Question: In Python (Linux), how can i load the Google chrome or Chromium browser inside a gtk.Window()?
Where i am using now as webkit but instead of the webkit i need to use Google Chrome/Chromium because of the Javscript engine and other update issues.
'''
$ apt-get install python-webkit
$ cat >> /var/tmp/browser.py << \EOF
#!/usr/bin/env python
import gtk
import webkit
import gobject
gobject.threads_init()
win = gtk.Window()
win.set_title("Python Browser")
bro = webkit.WebView()
bro.open("http://www.google.com")
win.add(bro)
win.show_all()
gtk.main()
EOF
$ python /var/tmp/browser.py
'''

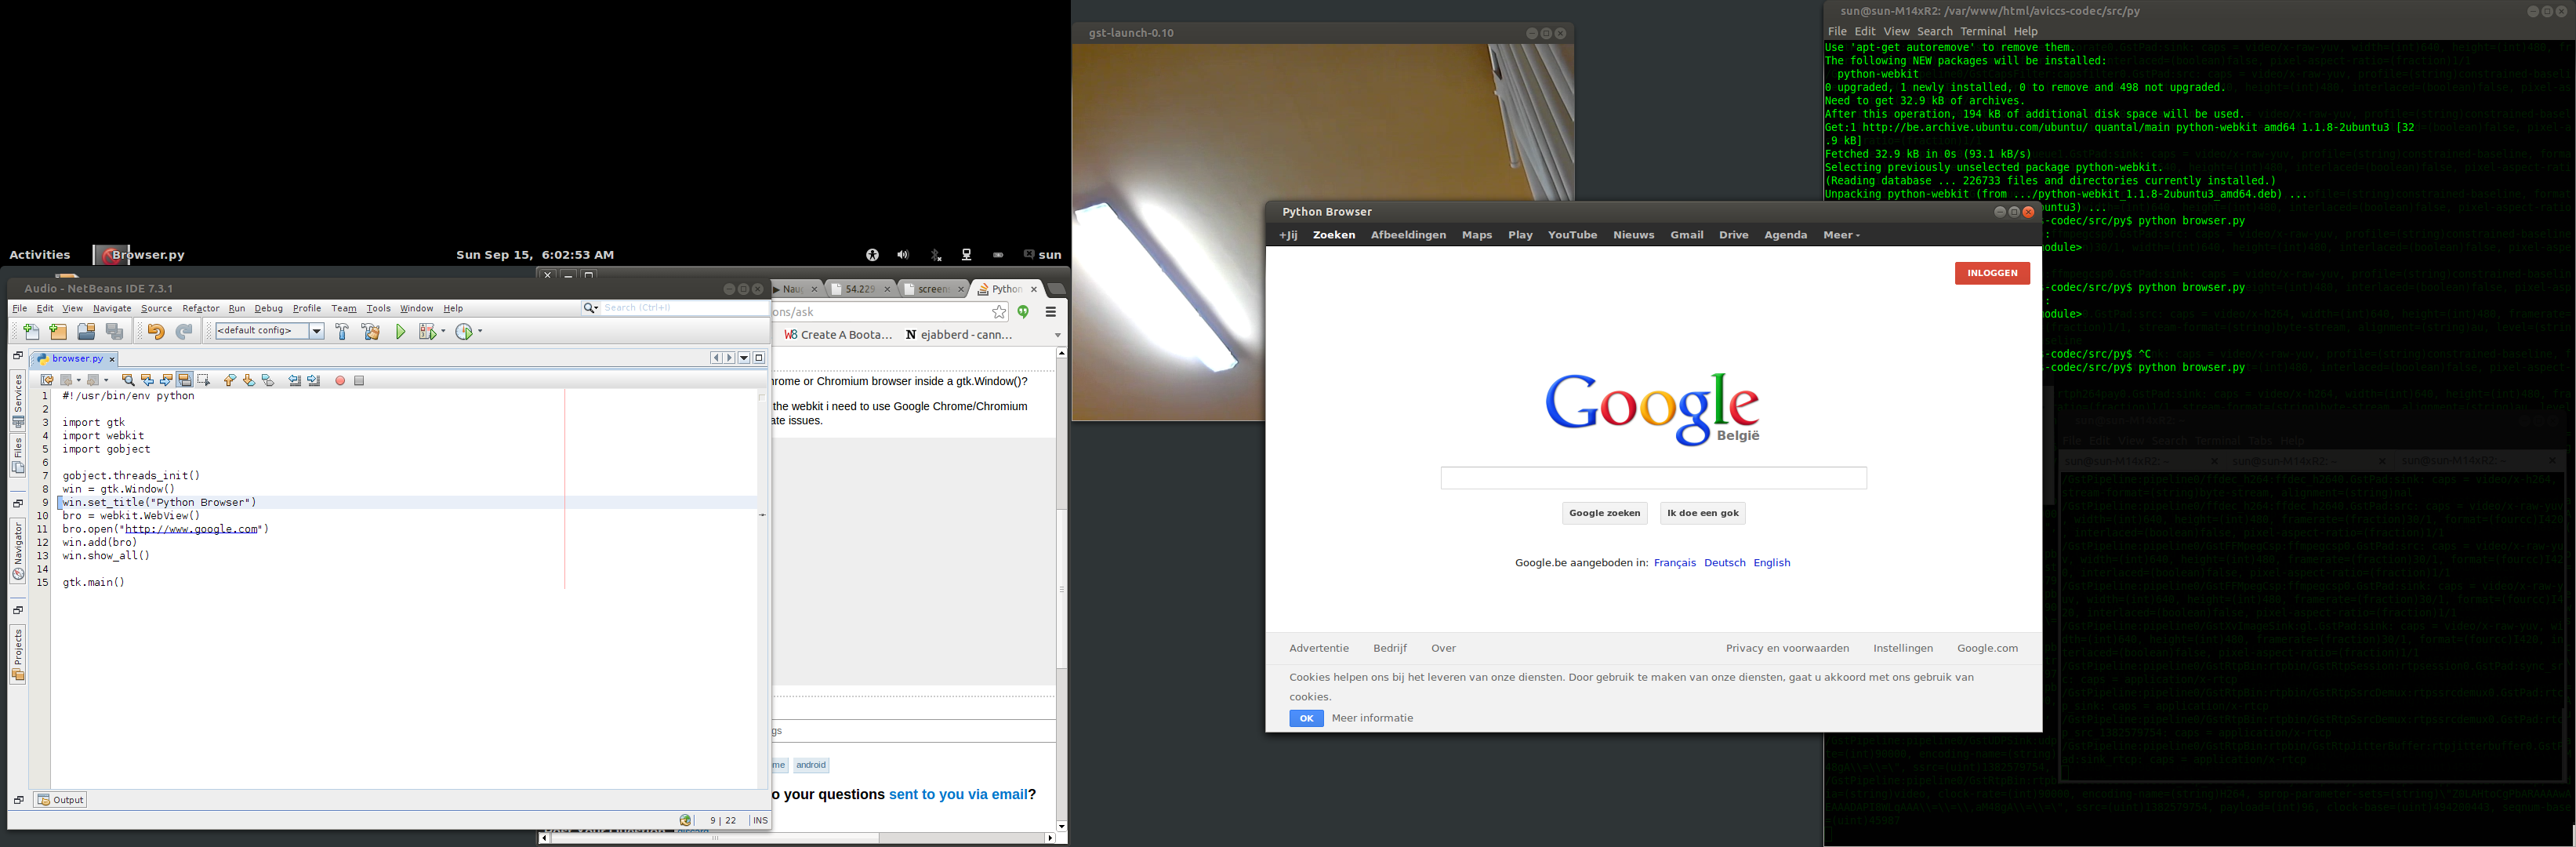
Answer: I don't think you can embed Chrome ... you can create your application in Qt and embed QtWebkit ... or you can use selenium with whatever driver you wish including Chrome , but i don't think you can embed that .
Qtwebkit has all the features that you need.
EDIT
I take everything back because I just found something that might work. :D
<URL>
"A simple framework for embedding chromium browser windows in other applications."
and this framework also has python bindings:
<URL>
but i'm not sure if chromium has all the features that you need ...